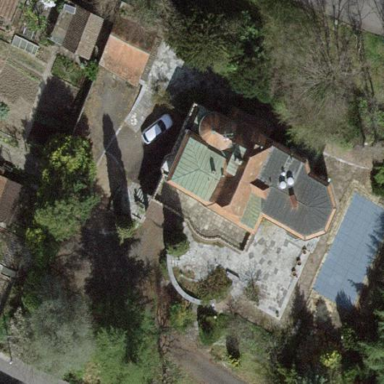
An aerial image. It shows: Garden surrounded by fence.